Question: I'm having trouble compiling the following code in Visual Studio 2015 Community Edition (
First I'm talking about this library : <URL>
'''
#include <iostream>
#include <args.hxx>
int main(int argc, char **argv)
{
args::ArgumentParser parser("This is a test program.", "This goes after the options.");
args::HelpFlag help(parser, "help", "Display this help menu", {'h', "help"});
//Honestly, the code doesn't really matter.
return 0;
}
'''
(this is the default example in the repository's main page)

I add the library in the project's path but whenever I try to compile I get over 100 errors (the first is
'''
C2653 'Validators': is not a class or namespace name console_args_test D:\dev\librgsrgs.hxx 585
'''
I'm running windows 10 x64 and the application build is 32bit.
This is probably an issue with my settings. I probably need to set some flag or something but i have no idea where to look.
BTW, for what it's worth, everything works fine with gcc on the same system.
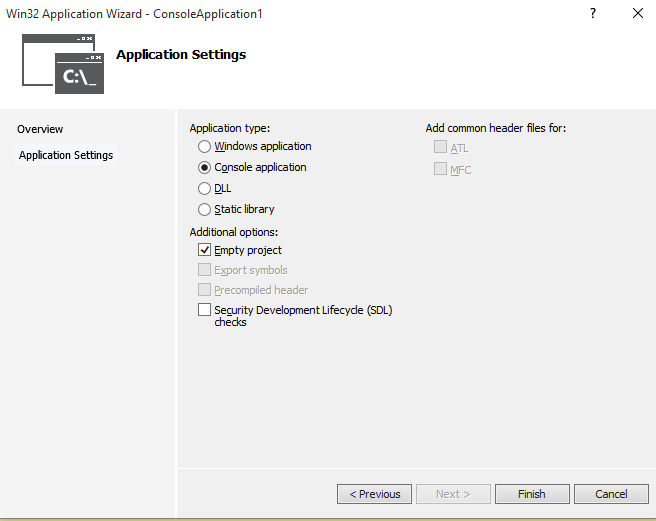
Answer: Apparently this was an issue with code order. Intel C++ Compiler had a similar issue. <URL>